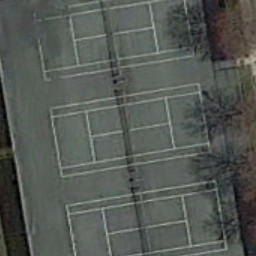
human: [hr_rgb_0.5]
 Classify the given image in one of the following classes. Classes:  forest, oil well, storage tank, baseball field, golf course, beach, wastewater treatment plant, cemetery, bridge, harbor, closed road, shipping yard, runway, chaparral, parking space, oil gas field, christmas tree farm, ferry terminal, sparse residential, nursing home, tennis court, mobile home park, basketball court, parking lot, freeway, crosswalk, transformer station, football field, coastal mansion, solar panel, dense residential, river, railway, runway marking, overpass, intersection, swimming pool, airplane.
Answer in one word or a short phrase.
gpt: tennis court